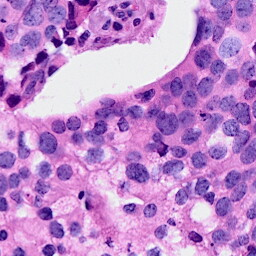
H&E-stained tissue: Breast